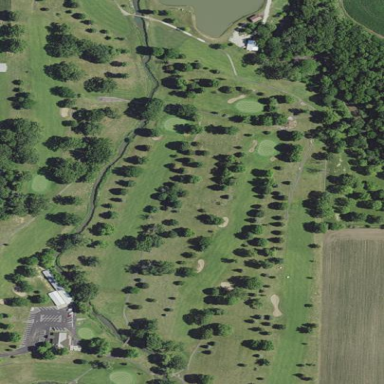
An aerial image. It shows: Golf course surrounded by greenery.